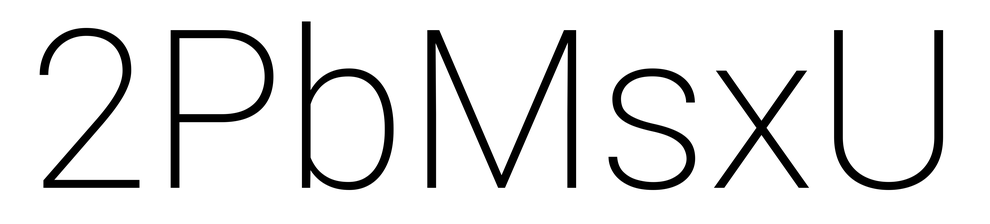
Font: Roboto_ExtraLight